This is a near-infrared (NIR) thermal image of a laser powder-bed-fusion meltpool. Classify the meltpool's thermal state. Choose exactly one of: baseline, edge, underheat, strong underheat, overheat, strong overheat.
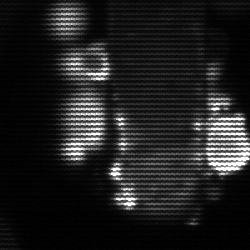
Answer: strong underheat